Interaction volume radius: 5 \u00c5
Interaction volume height: 40 \u00c5
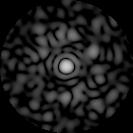
Disorder parameter: 0.8358